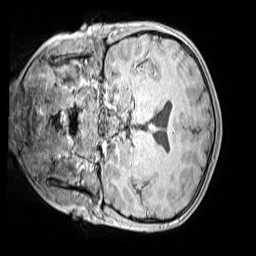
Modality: MP2RAGE
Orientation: coronal
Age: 10
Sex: male
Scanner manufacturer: siemens
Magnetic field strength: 3 T
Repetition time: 4 s
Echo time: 0.00299 s